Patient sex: M
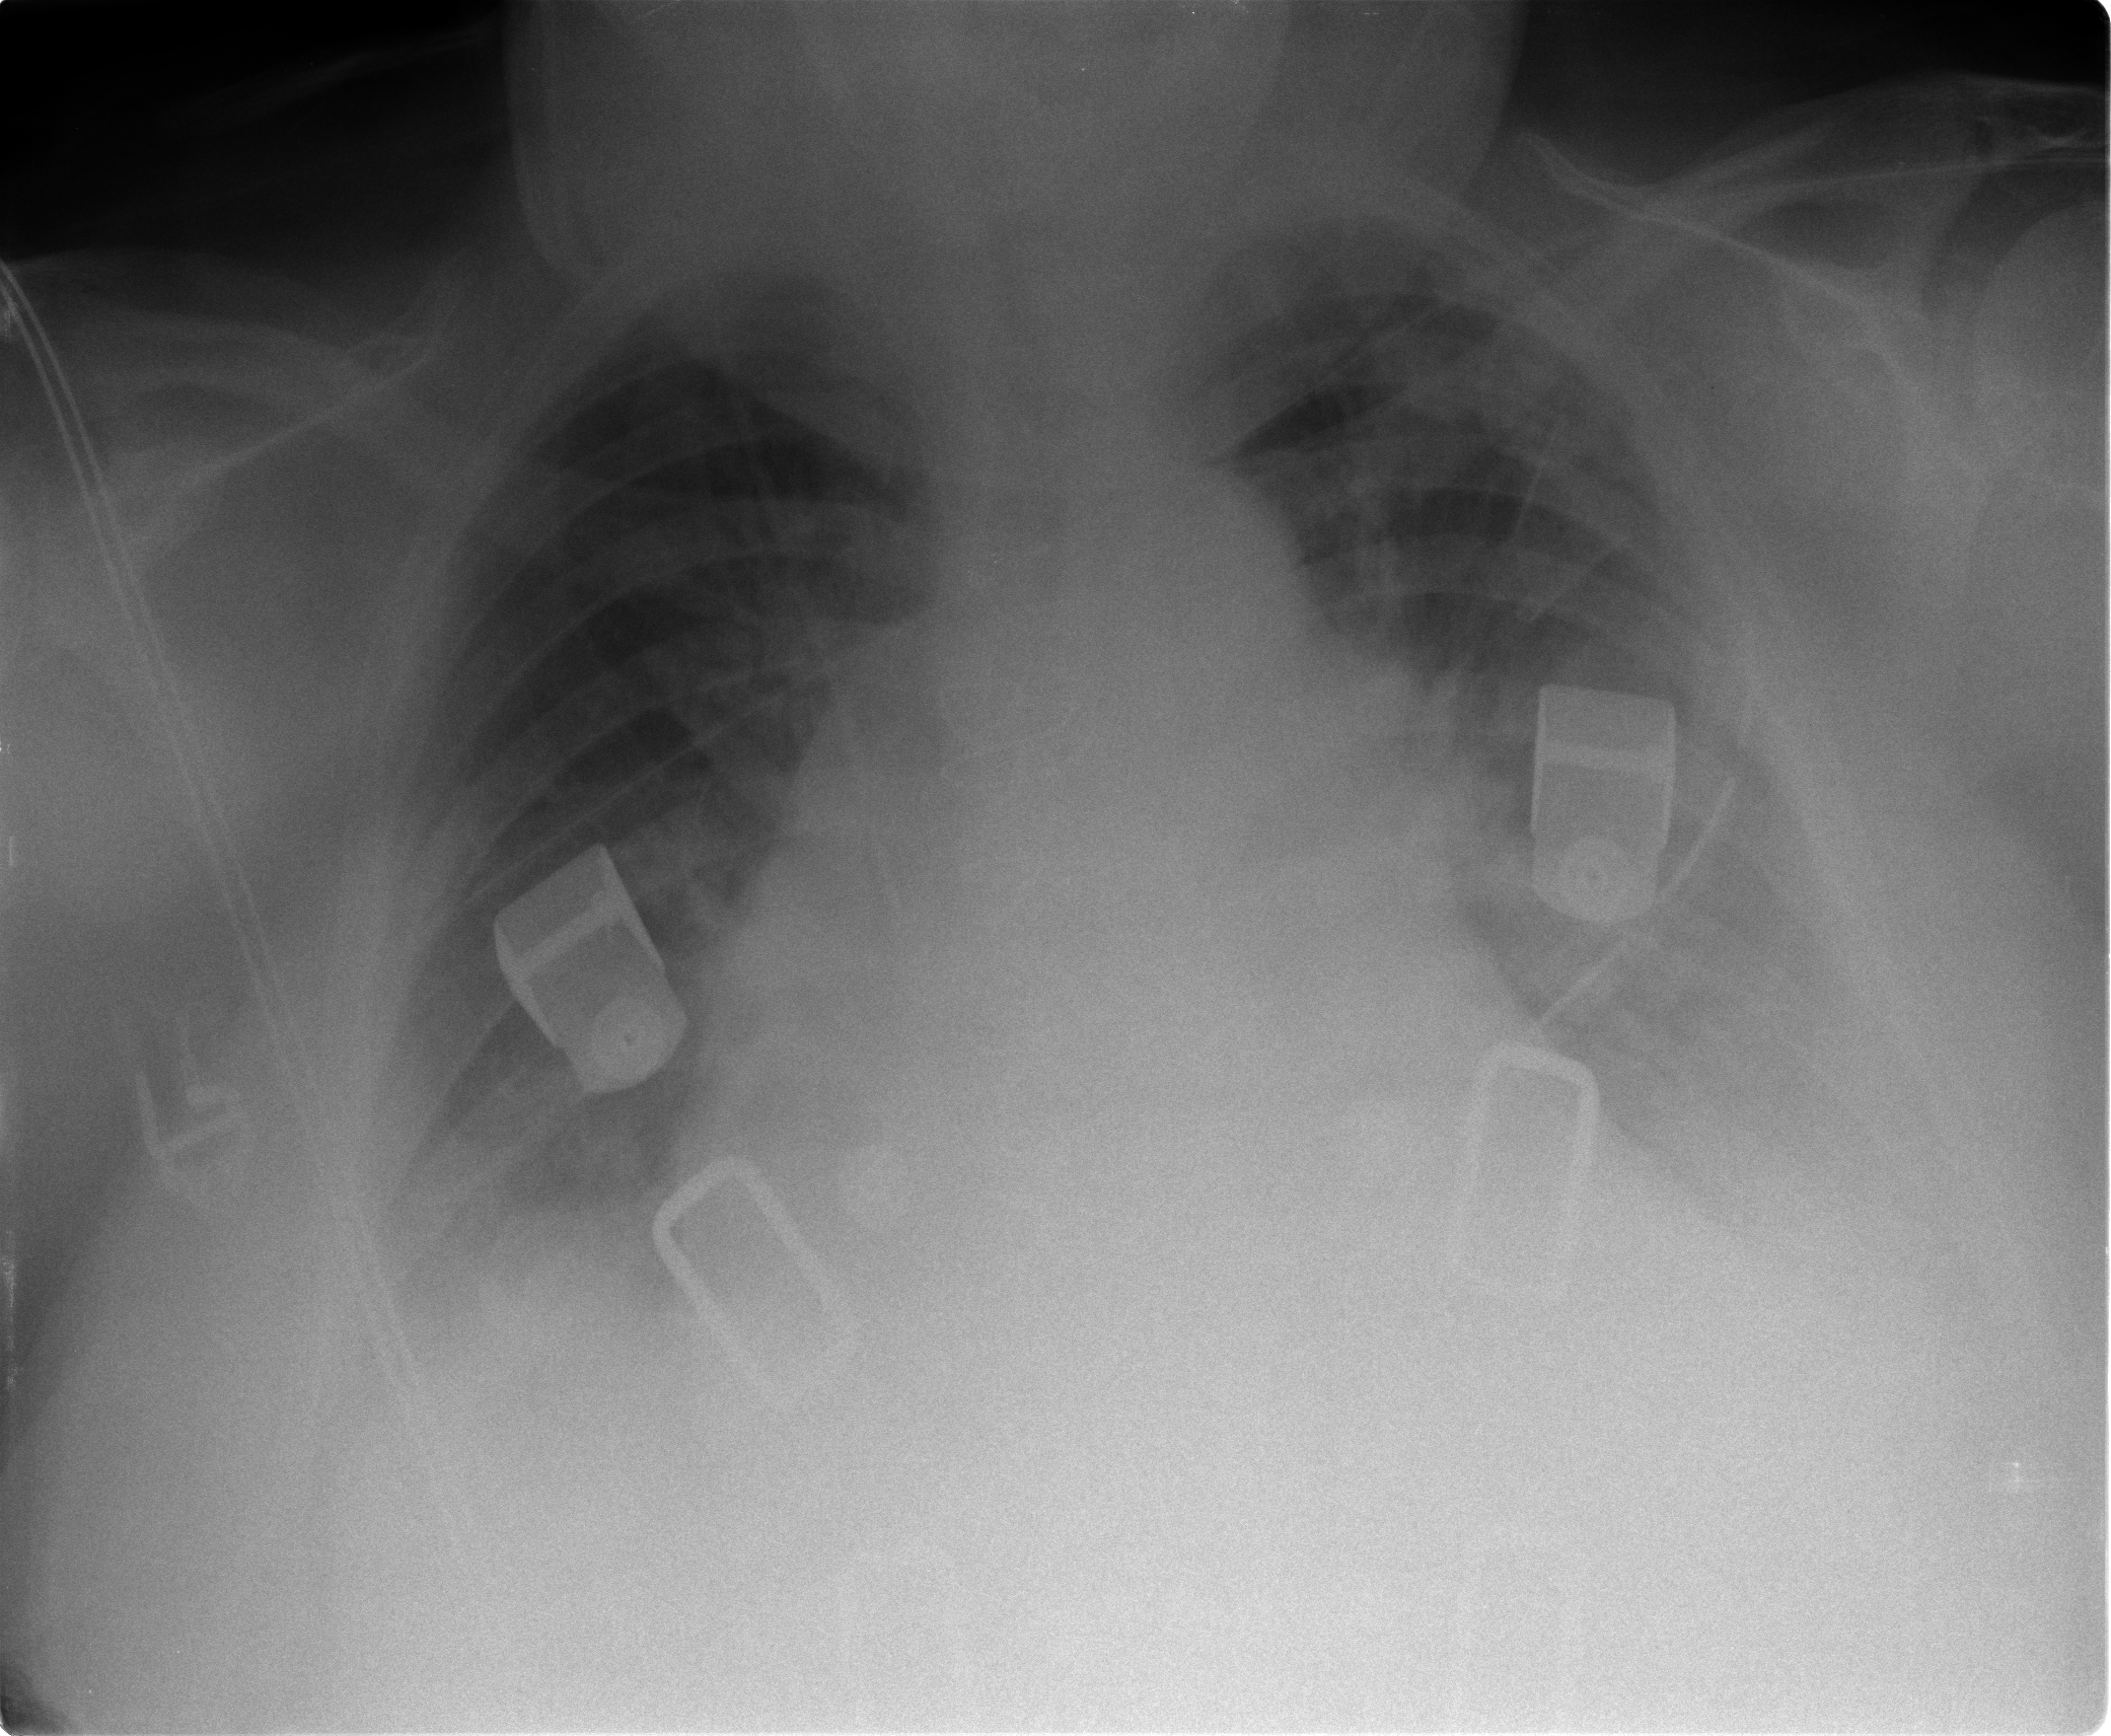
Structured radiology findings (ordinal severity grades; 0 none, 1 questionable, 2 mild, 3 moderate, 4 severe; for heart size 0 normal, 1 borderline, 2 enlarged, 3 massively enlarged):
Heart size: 2
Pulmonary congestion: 2
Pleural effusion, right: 2
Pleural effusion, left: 2
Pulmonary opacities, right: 1
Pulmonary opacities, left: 2
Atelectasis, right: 2
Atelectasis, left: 2